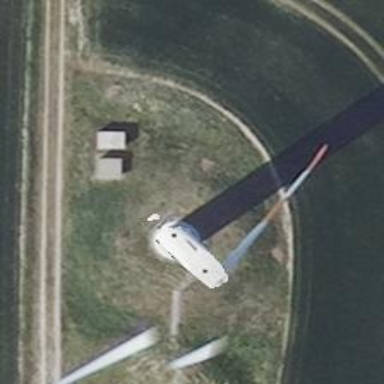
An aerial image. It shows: Wind turbine generator that utilizes wind as its source for generating electricity. It is of the horizontal axis type.